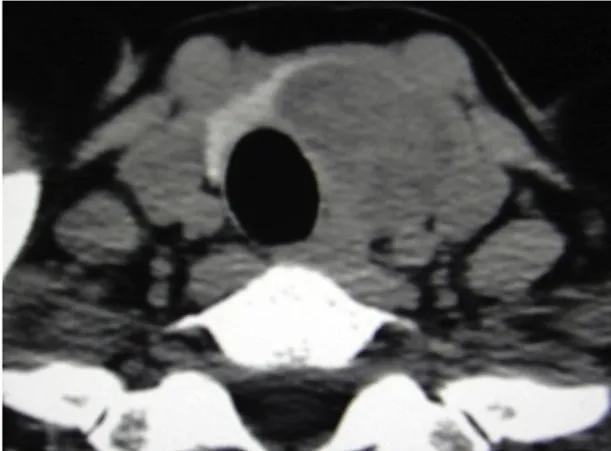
Computed tomography (CT) findings for a 56-year-old woman with a thyroid tumor. Plain CT shows a low-density tumor with a major axis of roughly 5 cm in the left thyroid lobe (A).
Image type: radiology (ct)